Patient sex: M
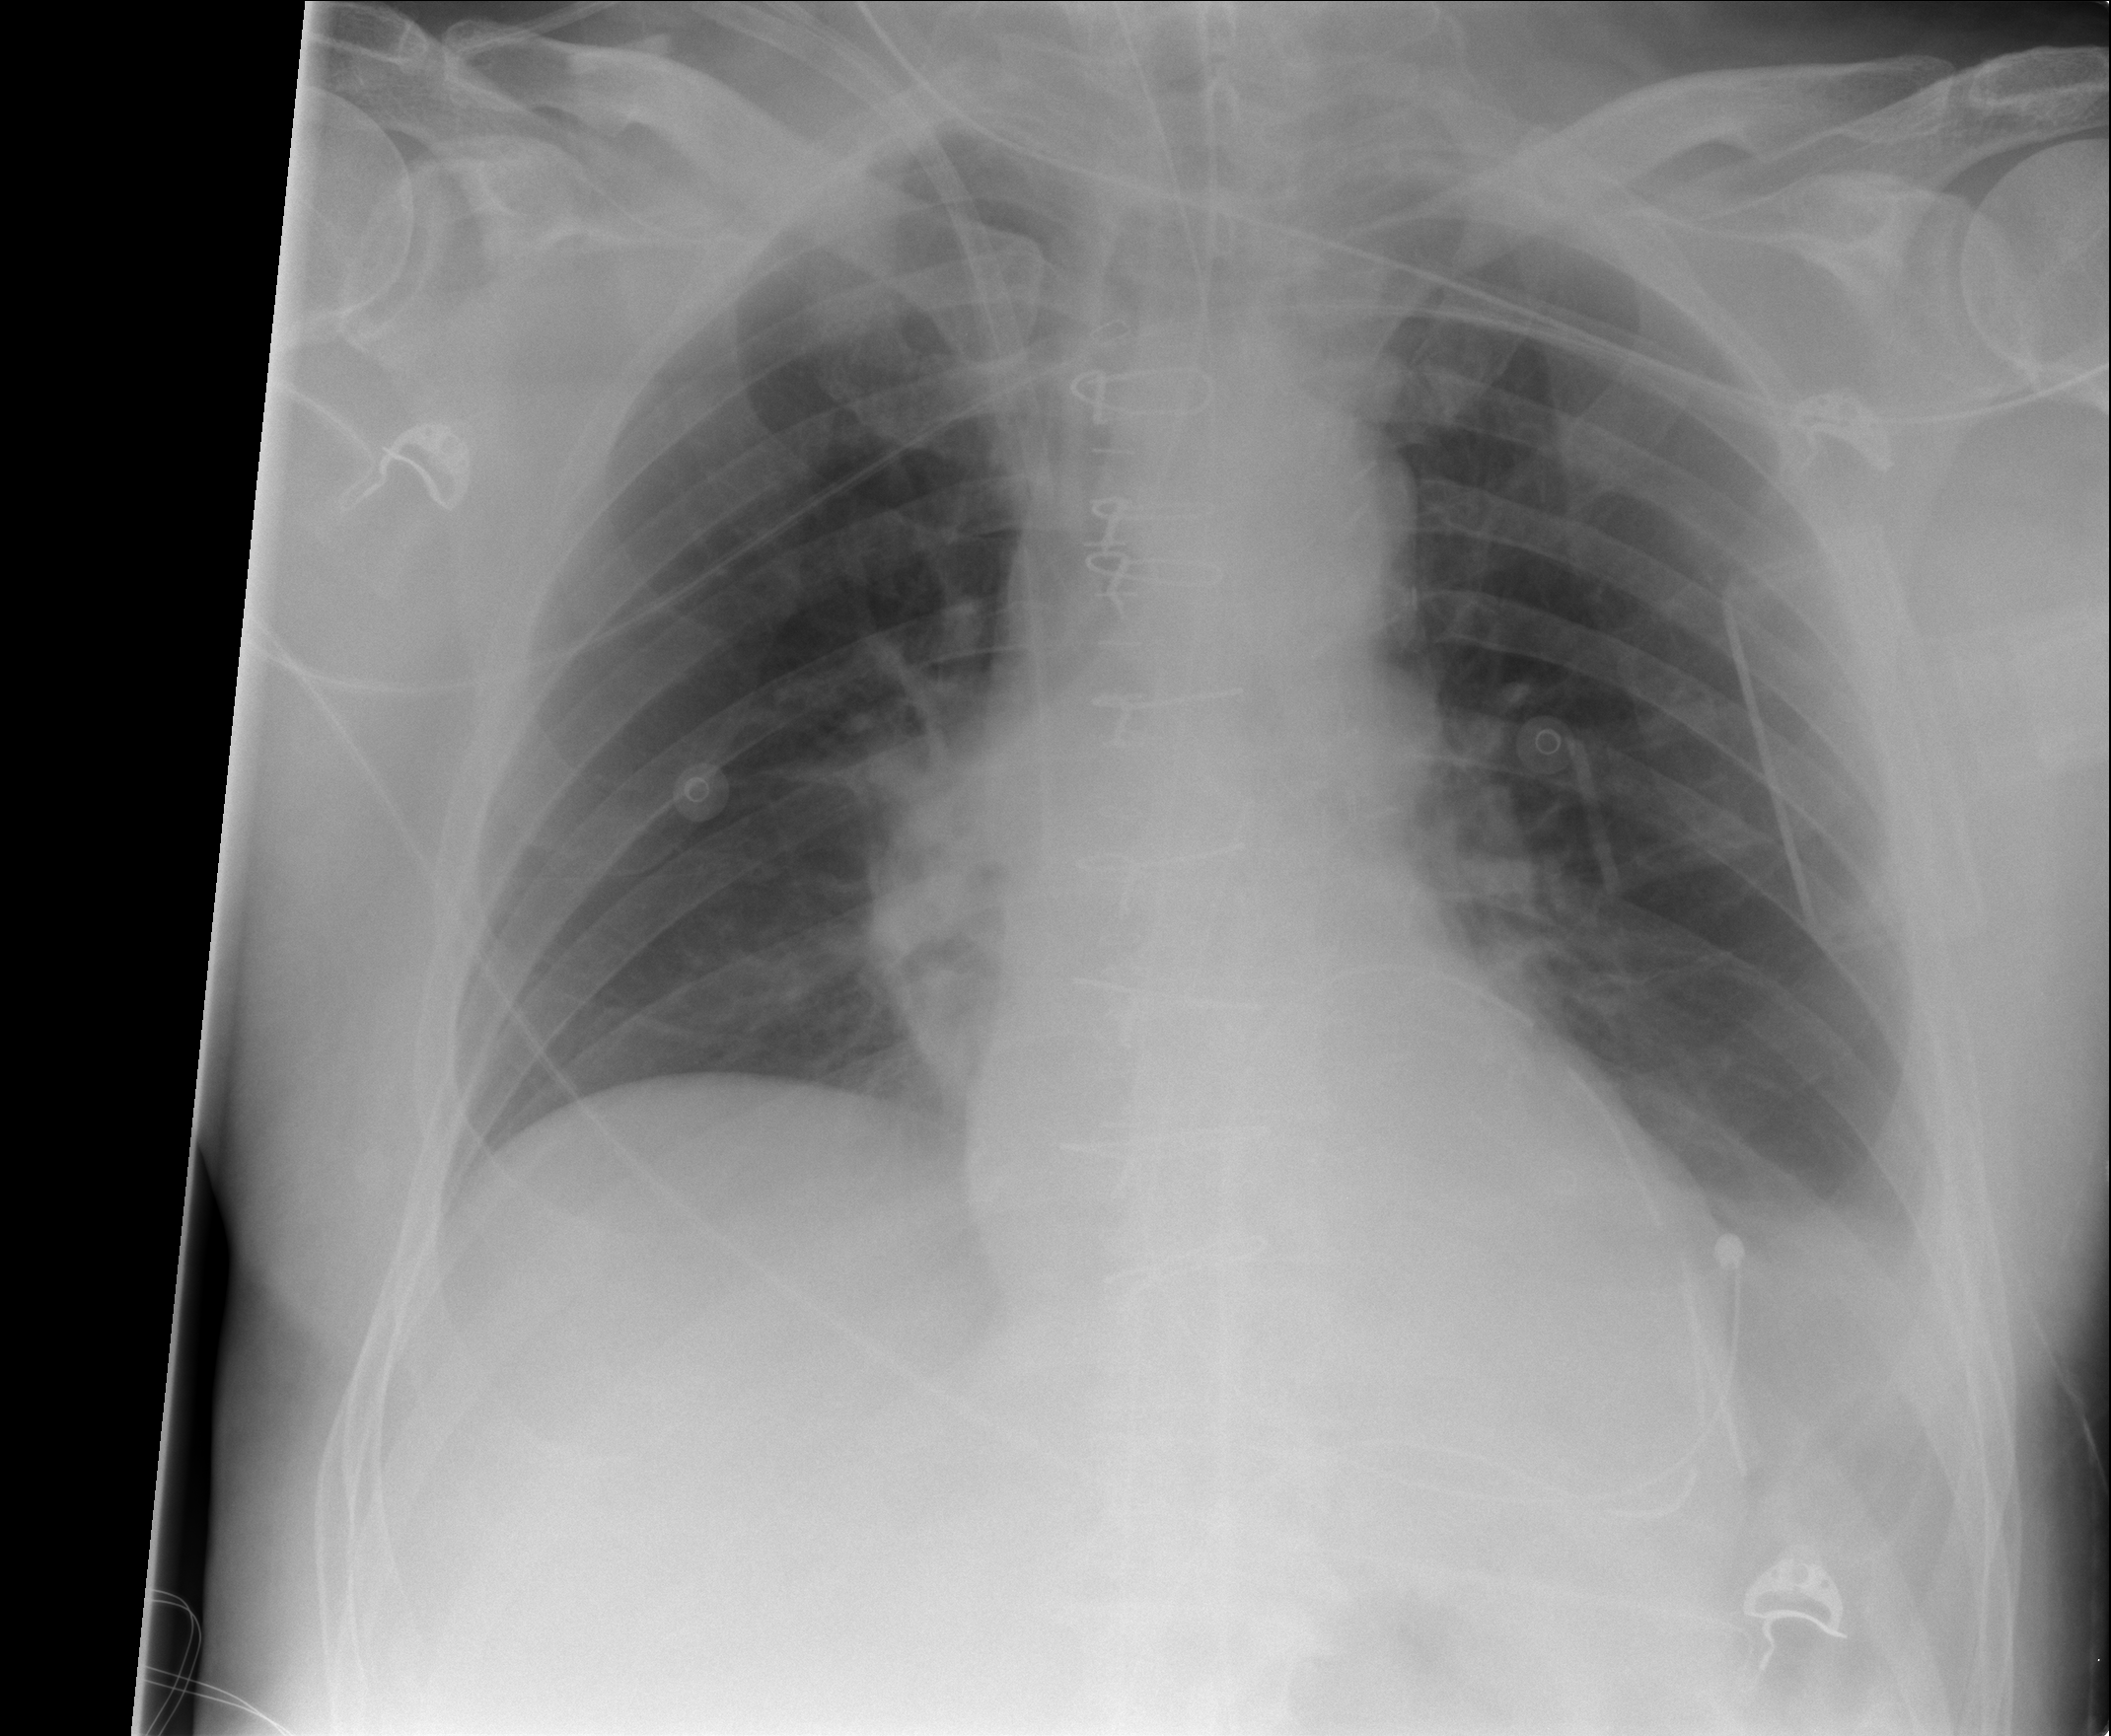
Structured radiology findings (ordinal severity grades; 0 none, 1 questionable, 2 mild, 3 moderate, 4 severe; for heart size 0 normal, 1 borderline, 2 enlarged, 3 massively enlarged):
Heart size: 0
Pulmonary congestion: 0
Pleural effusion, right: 0
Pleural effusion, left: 2
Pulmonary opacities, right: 0
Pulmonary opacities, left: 0
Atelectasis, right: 0
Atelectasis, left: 2